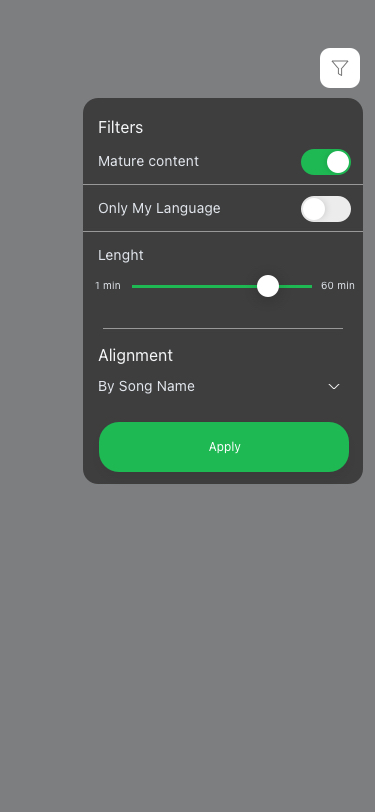
Text in this UI design:
By Song Name
Alignment
60 min
1 min
Lenght
Only My Language
Mature content
Filters